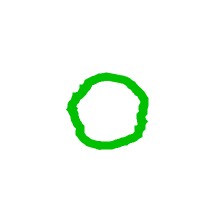
Shape: circle